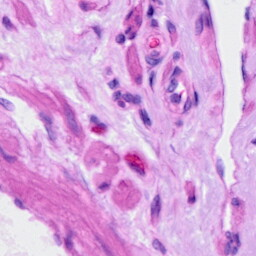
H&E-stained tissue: Ovarian